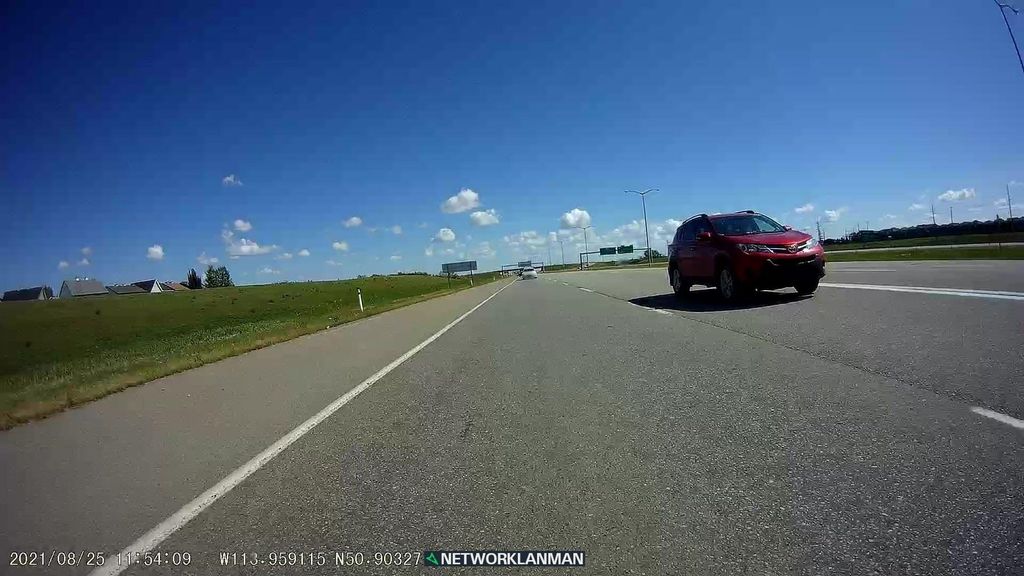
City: calgary